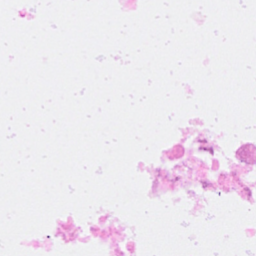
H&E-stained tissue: Breast